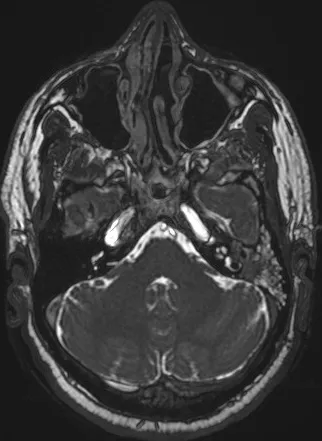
Magnetic resonance imaging (MRI) revealed a tissue process occupying the left middle ear in T2 isosignal.
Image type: radiology (mri)